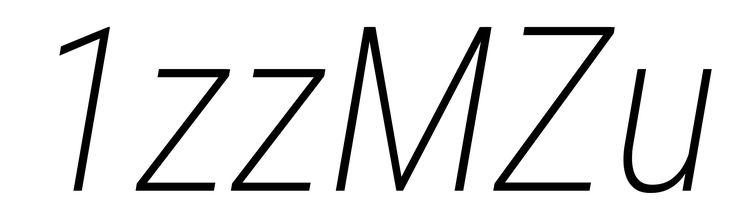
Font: Roboto-Italic_Condensed_ExtraLight_Italic